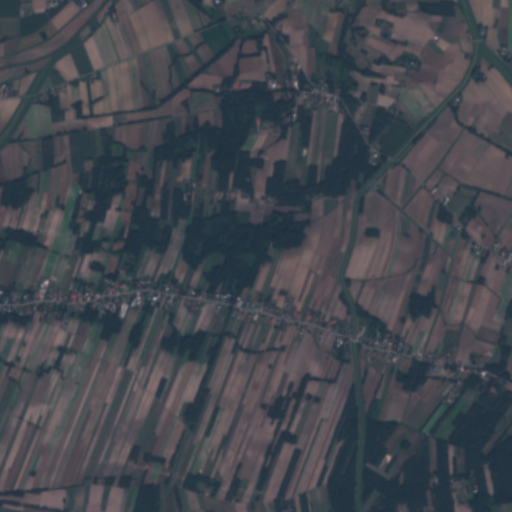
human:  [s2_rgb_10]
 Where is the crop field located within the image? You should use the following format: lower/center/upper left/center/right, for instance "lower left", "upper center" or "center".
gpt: The crop field is located in the upper left of the image.
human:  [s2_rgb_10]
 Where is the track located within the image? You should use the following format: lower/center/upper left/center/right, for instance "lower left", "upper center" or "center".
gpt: The track is located in the center left of the image.
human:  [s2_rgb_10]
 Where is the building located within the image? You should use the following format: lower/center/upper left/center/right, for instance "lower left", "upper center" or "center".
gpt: There is no building in the image.